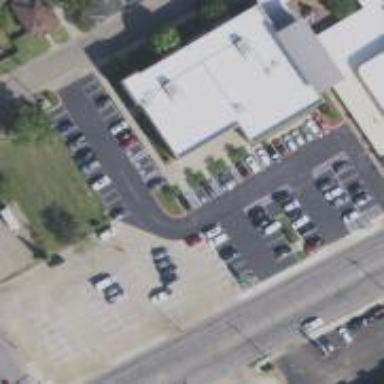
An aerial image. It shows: Parking space is available.